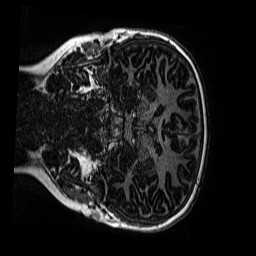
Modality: MP2RAGE
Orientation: coronal
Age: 10
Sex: female
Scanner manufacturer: siemens
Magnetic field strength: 3 T
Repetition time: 4 s
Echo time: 0.00299 s